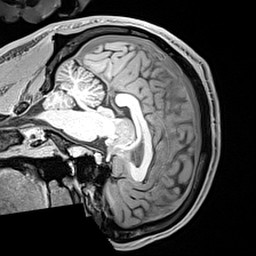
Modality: T1w
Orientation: sagittal
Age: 39
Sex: male
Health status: healthy
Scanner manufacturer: siemens
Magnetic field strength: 3 T
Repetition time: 2.4 s
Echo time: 0.00217 s